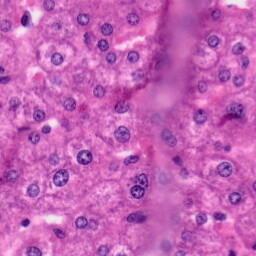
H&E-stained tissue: Liver